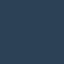
Label: SeaLake